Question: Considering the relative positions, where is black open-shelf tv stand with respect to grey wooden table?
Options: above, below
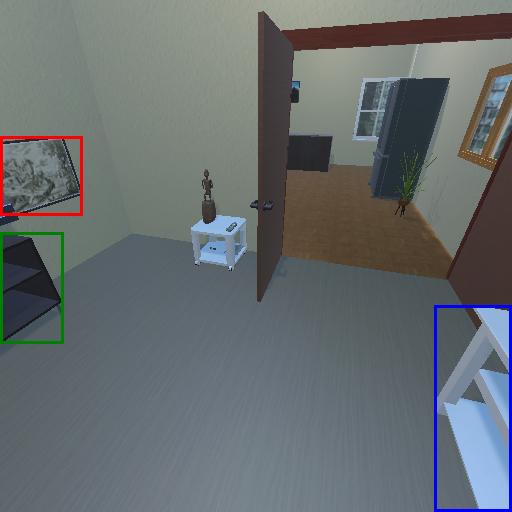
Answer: above